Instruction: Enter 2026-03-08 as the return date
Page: home
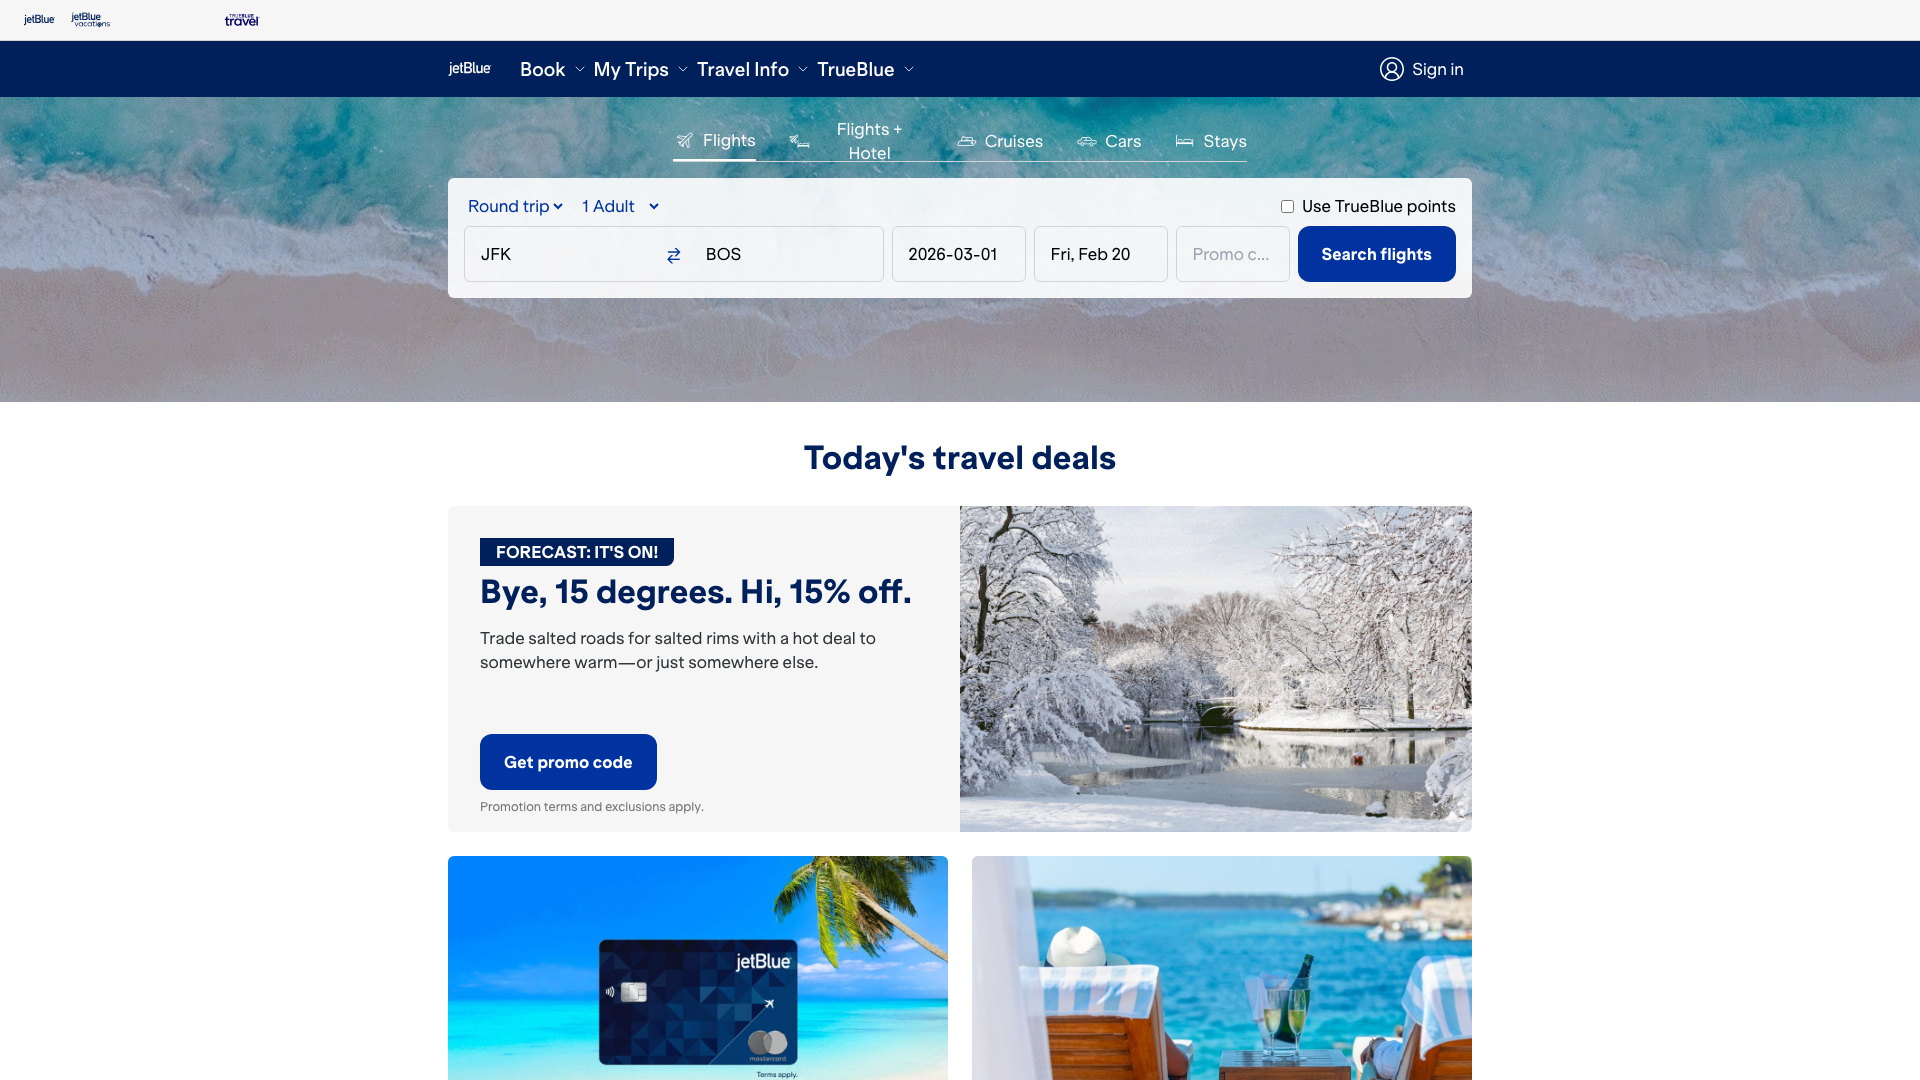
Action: type